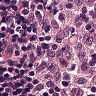
Metastatic tissue present: no